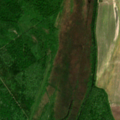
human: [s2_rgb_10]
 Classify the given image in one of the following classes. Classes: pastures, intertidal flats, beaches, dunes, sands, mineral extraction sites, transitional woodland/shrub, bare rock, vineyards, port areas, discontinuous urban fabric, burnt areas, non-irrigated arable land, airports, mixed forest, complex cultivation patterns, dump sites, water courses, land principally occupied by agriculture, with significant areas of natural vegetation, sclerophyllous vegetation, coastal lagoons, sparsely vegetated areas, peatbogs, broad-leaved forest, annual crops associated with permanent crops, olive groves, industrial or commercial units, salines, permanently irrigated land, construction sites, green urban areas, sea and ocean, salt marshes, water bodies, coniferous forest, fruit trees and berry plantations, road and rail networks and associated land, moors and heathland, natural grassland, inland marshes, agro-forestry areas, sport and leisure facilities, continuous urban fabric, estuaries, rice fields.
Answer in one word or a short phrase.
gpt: non-irrigated arable land, broad-leaved forest, transitional woodland/shrub, inland marshes